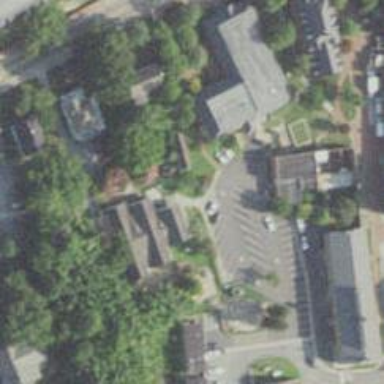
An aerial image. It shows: Kindergarten.